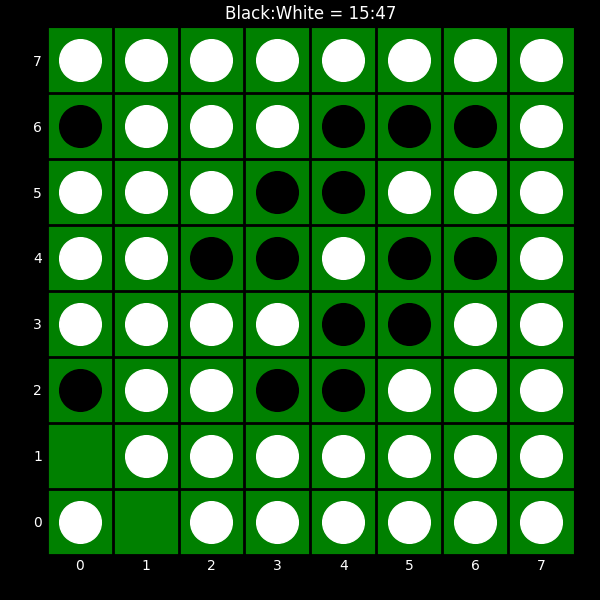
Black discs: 15
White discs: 47